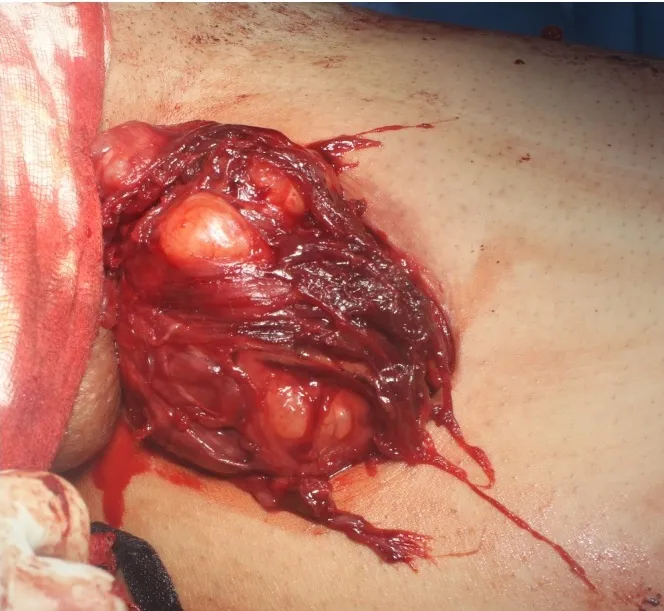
Intraoperative findings of the lesion.
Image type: medical_photograph (other_medical_photograph)